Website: crate-barrel
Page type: account-selection
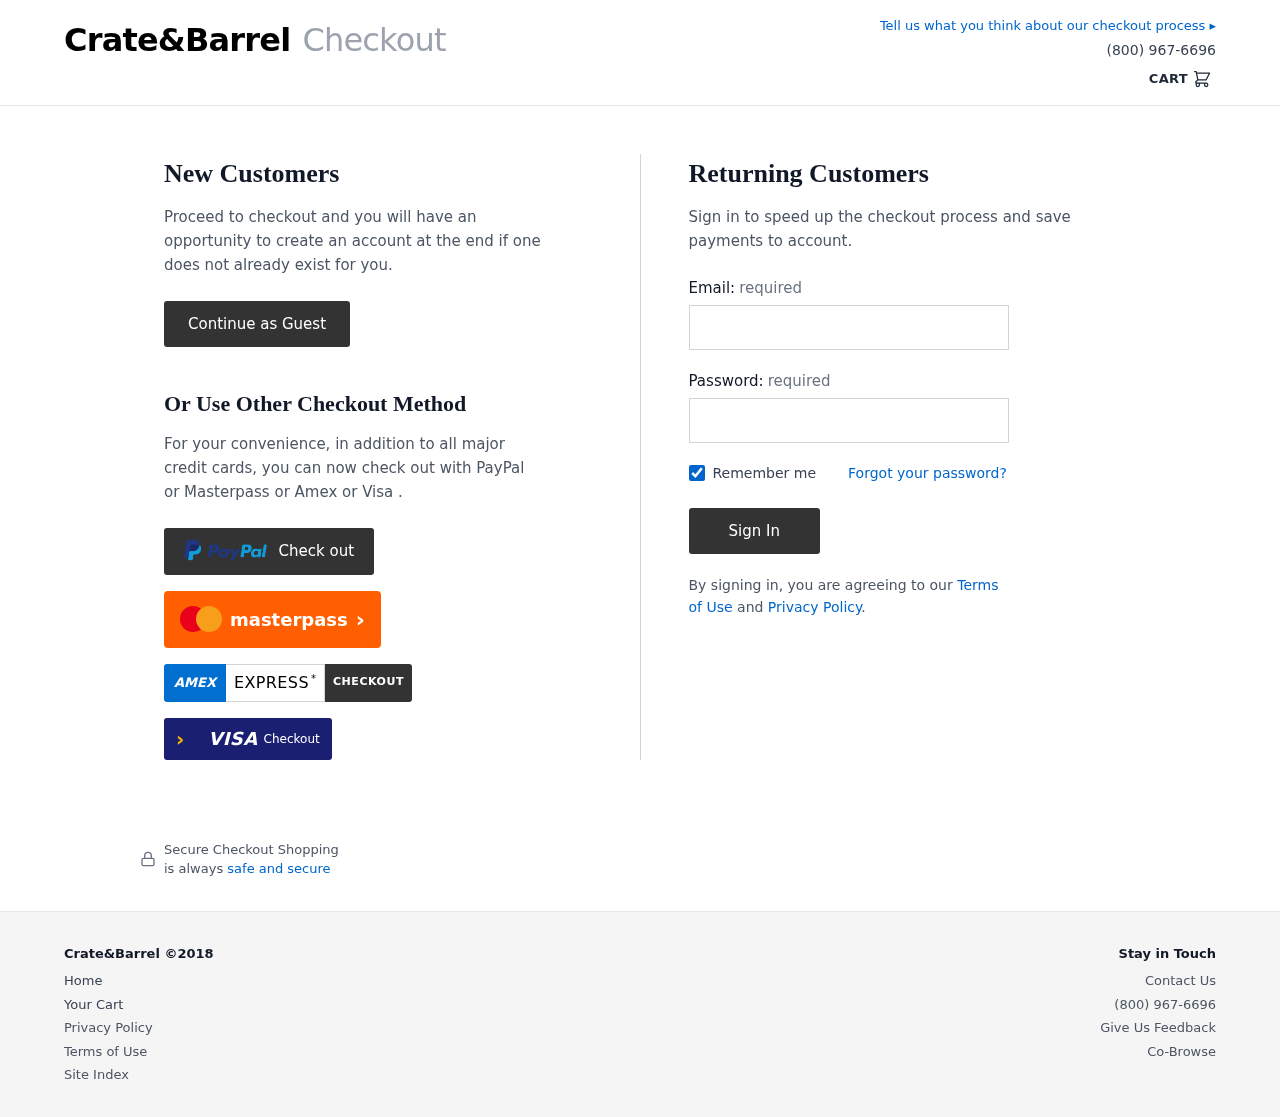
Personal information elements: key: PII_LOGIN_USERNAME
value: rhonda.perez